Question: I am having some difficulty resizing widgets inside a layout within the Qt Creator Design tab.
I want to have a vertical layout with a Grid Layout on the top part of the vertical layout and some buttons on the bottom of the vertical layout. When I set this up, the Grid Layout section and the Buttons section each take up exactly half of the screen as shown below.
Current Layout Screenshot

The design creator does not allow me to adjust the size of either section for some reason. I want to have the buttons only take up a small portion of the screen vertically (say 10%) and the Grid Layout take up the remainder of the screen (90%). How can I do that using the Qt Creator Design tab?
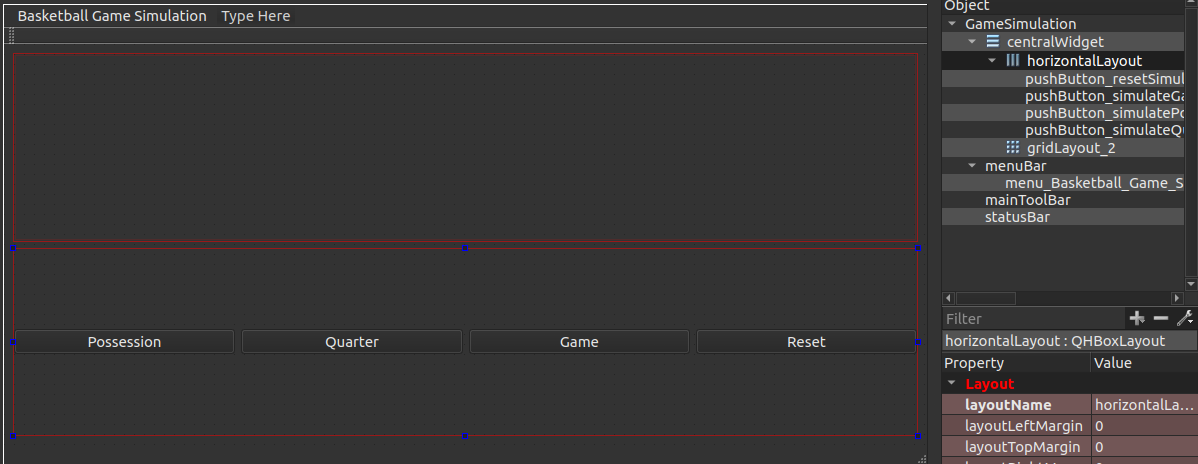
Answer: Just populate the top layout with a place holder widget that you can use as a container, and set its vertical size policy to MinimumExpanding. You should get something like this:
<URL>
You can set size policies only on widgets, not on layouts. Therefore you can not achieve what you want without populating the top layout. Finally you can give the grid layout to the contents of the container widget.
Adjust the minimum size of your buttons if you want them to be higher.